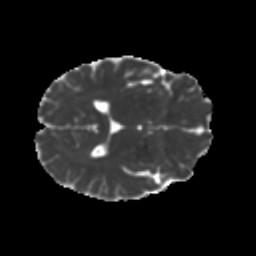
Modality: MD
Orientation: axial
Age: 26
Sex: male
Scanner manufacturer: ge
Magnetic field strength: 3 T
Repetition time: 7.8 s
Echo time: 0.0608 s